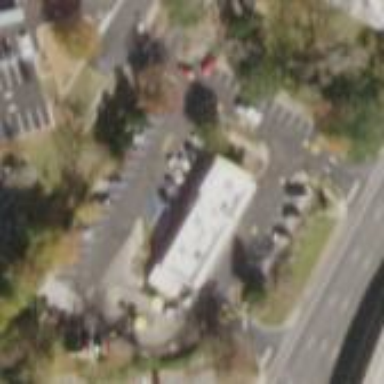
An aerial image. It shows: Commercial area with fast food eatery.